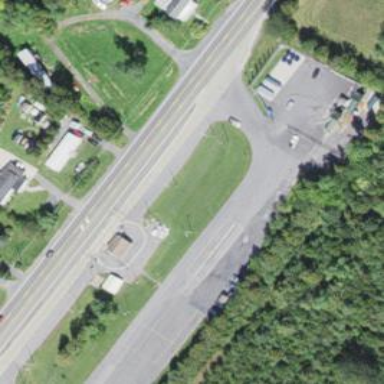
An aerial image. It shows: Service road leading to weigh station.